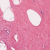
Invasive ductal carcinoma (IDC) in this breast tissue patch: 0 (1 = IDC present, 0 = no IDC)